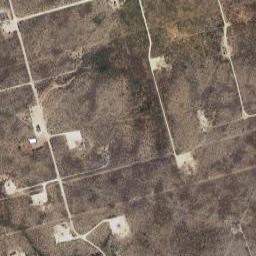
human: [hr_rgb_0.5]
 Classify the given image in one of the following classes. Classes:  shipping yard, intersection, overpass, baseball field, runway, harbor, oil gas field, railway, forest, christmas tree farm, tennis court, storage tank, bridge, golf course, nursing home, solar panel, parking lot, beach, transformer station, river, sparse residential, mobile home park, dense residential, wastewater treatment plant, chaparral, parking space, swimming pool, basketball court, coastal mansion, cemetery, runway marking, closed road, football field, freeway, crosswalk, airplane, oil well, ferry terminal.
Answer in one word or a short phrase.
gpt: oil gas field